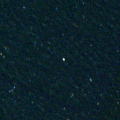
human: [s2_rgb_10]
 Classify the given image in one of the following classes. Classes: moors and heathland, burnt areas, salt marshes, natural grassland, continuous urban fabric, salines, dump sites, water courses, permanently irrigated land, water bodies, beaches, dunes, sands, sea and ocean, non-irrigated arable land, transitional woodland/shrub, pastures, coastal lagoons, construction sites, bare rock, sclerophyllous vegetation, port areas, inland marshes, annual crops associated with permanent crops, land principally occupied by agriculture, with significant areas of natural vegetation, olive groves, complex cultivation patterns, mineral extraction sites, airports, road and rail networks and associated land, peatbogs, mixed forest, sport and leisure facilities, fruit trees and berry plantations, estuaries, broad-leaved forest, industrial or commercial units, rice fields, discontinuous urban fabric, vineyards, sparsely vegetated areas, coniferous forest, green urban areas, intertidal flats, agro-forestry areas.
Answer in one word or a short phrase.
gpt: sea and ocean